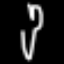
Label: fork